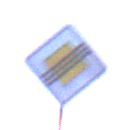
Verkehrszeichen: EndeVorfahrtsstrasse
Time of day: SunriseSunset
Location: Outdoor (Urban)
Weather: Overcast
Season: NotSpecified
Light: Natural